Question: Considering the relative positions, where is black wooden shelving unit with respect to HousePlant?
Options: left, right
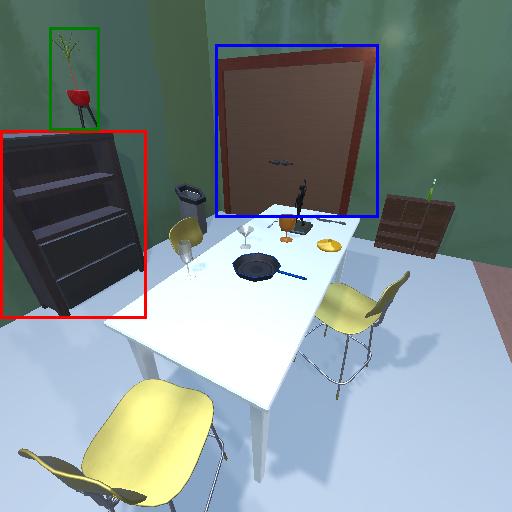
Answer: left